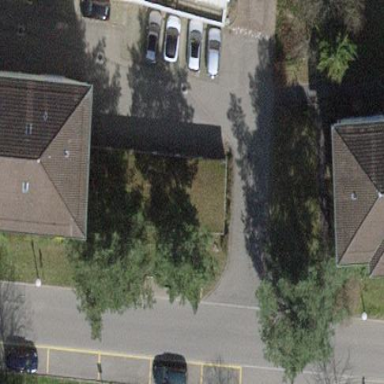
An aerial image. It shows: Garage building.